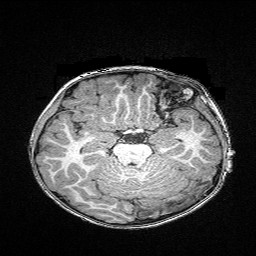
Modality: T1w
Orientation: coronal